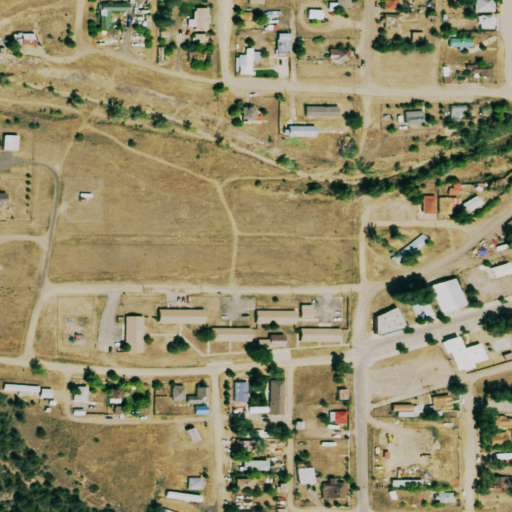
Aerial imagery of valley in Colorado named Gonzales Canyon containing open development, low intensity development, grassland, medium intensity development, evergreen forest, and high intensity development